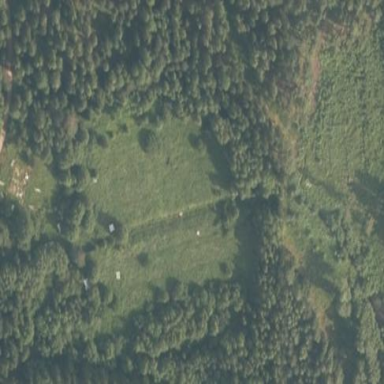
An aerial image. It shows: Shooting range on leisure land pitch.